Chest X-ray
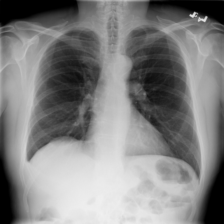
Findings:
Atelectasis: negative
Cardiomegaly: negative
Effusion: negative
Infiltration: negative
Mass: negative
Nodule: negative
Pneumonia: negative
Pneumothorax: negative
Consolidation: negative
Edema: negative
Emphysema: negative
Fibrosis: negative
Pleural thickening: positive
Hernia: negative